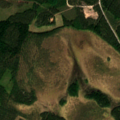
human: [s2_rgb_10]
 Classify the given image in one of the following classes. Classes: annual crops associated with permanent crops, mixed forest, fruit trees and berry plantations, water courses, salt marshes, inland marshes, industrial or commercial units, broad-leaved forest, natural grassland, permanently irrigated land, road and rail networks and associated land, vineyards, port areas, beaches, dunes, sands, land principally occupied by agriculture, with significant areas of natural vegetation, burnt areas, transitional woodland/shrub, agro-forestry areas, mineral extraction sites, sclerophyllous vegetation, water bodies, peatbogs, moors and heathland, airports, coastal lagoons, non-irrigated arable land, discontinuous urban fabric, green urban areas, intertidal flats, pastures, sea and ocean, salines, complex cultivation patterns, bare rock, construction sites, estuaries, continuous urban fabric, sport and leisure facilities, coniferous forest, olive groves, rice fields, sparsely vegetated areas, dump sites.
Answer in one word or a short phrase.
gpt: coniferous forest, mixed forest, transitional woodland/shrub, peatbogs